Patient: sex F, age 34
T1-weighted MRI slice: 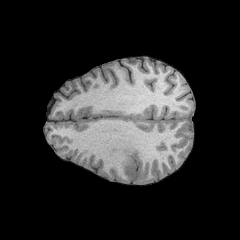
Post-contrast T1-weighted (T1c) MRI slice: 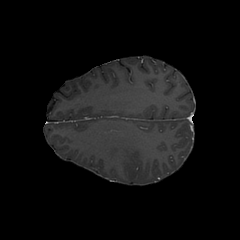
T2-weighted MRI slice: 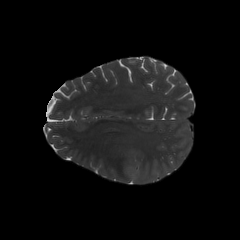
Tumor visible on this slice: yes
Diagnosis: Astrocytoma, IDH-mutant
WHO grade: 3